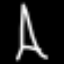
Label: The Eiffel Tower